Question: I have two adjacent UIScrollViews, both partially covered by a UIButton with a tap gesture recognizer. They are added to the view in this order:
1. Scrollview #1
2. Button
3. Scrollview #2 (added by user interaction)
Both scrollviews are z-positioned "behind" the button, but the button does not receive taps where it overlaps with the newer scrollview.
Is there a way I can declare "keep this button the topmost receiver of taps"?
EDIT: Below is a mockup of the views. The red part of the button is the area that ceases to receive taps after scrollview 2 is added.

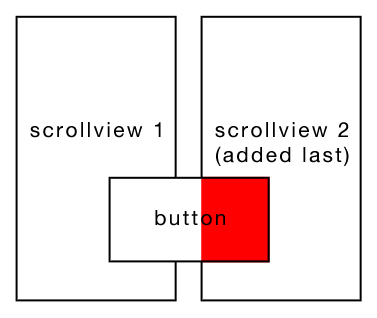
Answer: I would suggest that the button is not being placed above the right scroll view properly. I know you've set the zPosition, however you should try bringing the button to the front (and sending the two scroll views to the back) using:
'[self.view bringSubviewToFront:button]; [self.view sendSubviewToBack:scrollView1]; [self.view sendSubviewToBack:scrollView2];'
If the button is at the top of the view ordering, it should be receiving the touch events first and foremost.
Failing this, it could be an issue with the UIScrollView's gesture recogniser's conflicting with the UIButton's gesture recogniser. Try implementing the following to ensure that both the UIButton and UIScrollView behind it are receiving touch events from their gesture recognisers:
'- (BOOL)gestureRecognizer:(UIGestureRecognizer *)gestureRecognizer shouldRecognizeSimultaneouslyWithGestureRecognizer:(UIGestureRecognizer *)otherGestureRecognizer { return YES; }'
The default return value of the above UIGestureRecognizerDelegate method is 'NO', which could explain why the button isn't receiving the touch events. You can check out more information on this method and other delegate methods <URL>.
This should ensure that all gesture recognisers are recognising touches within their views.
Hope this helps!